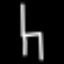
Label: chair